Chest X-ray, PA view. Patient: 40 years old, sex F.
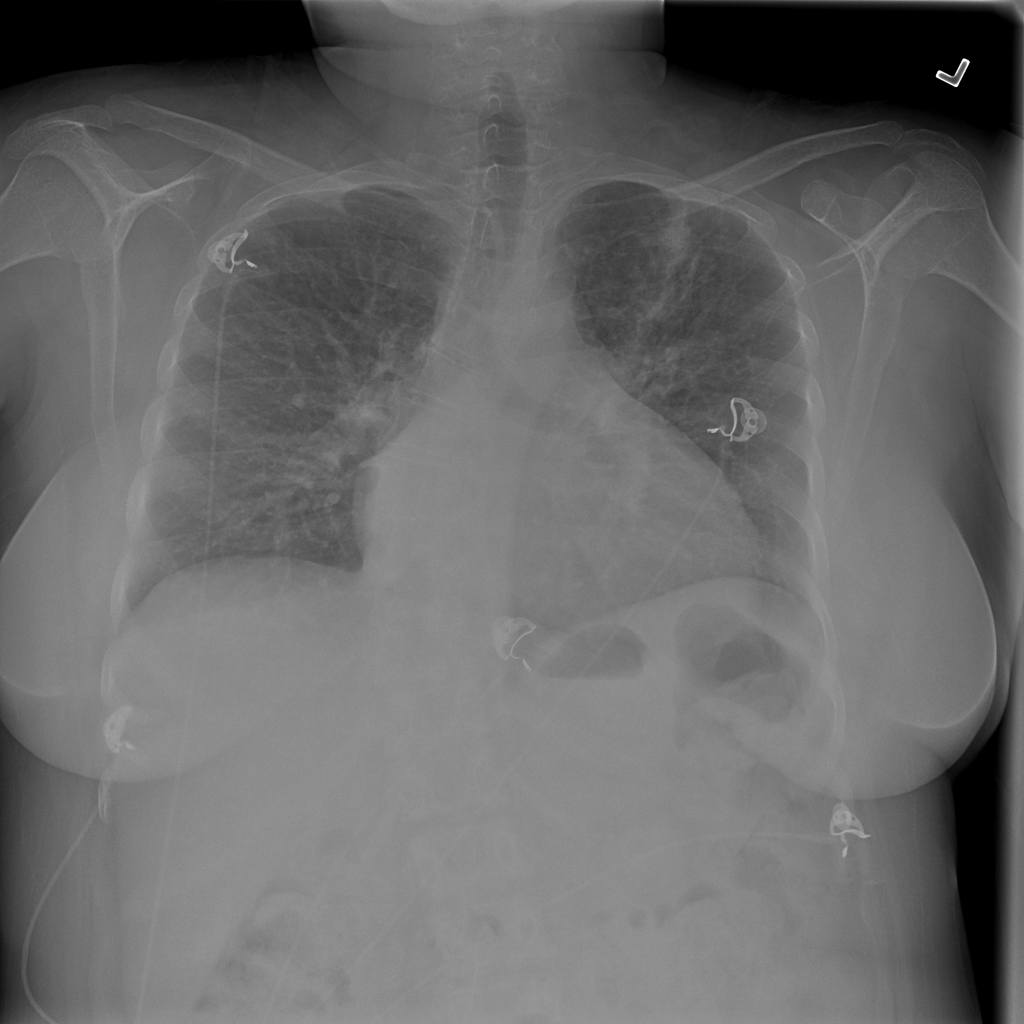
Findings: Cardiomegaly, Consolidation